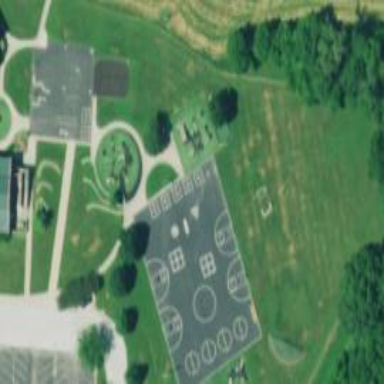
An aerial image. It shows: Playground area for leisure land.